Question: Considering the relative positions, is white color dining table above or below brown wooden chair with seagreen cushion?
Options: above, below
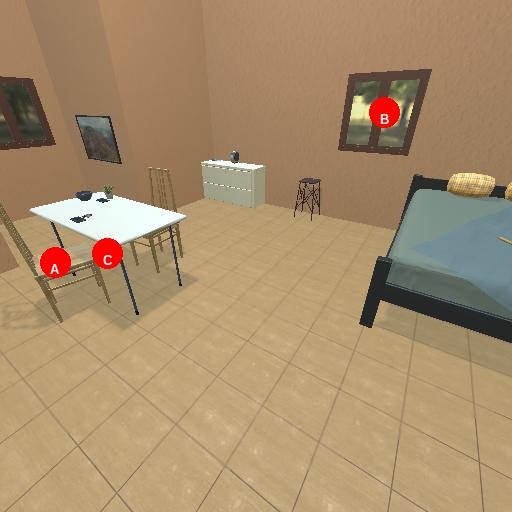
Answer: above